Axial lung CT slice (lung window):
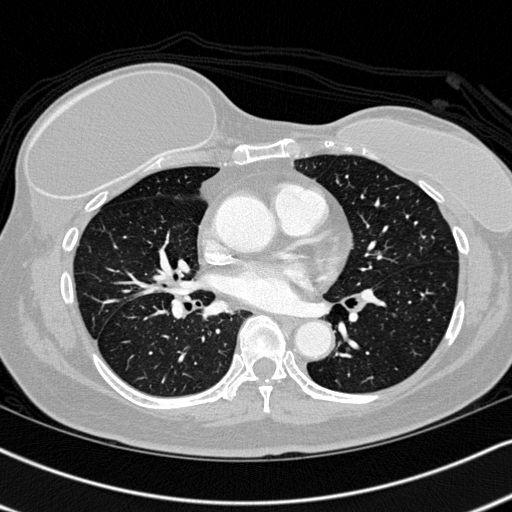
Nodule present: no